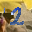
Label: 2